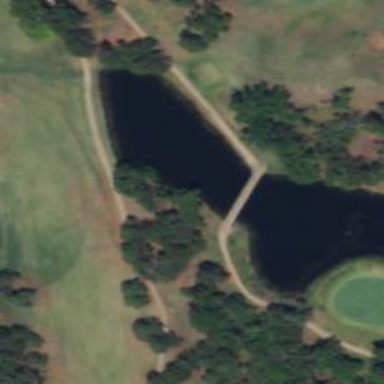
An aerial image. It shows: Path bridge used as golf cartpath.